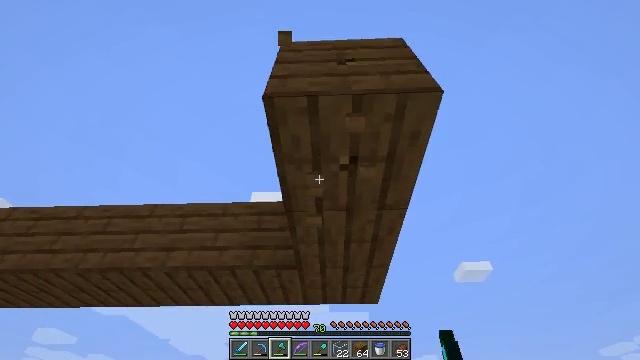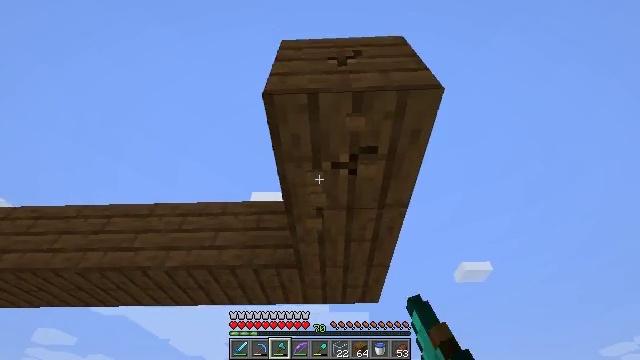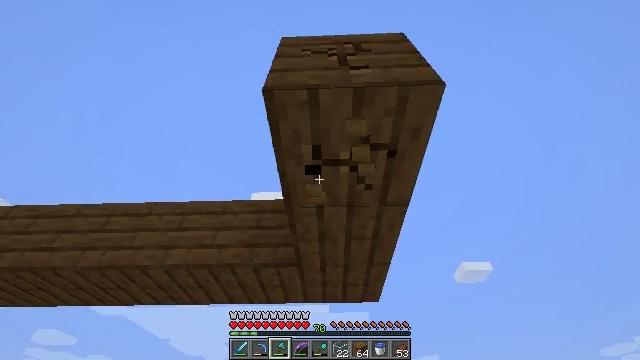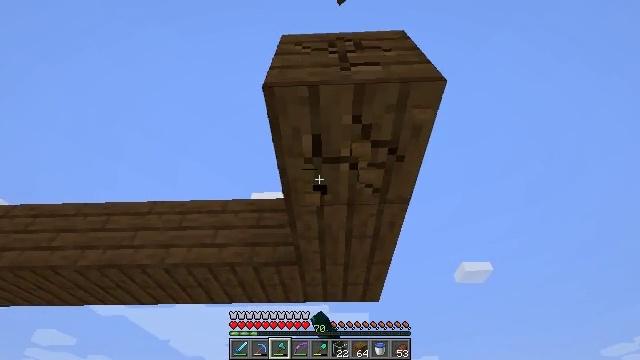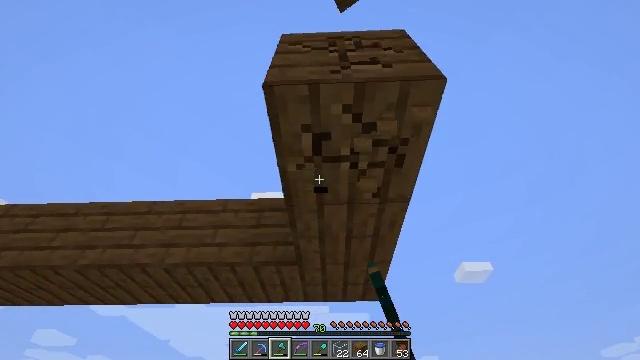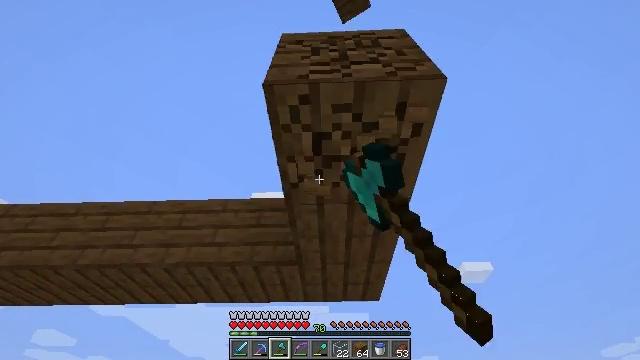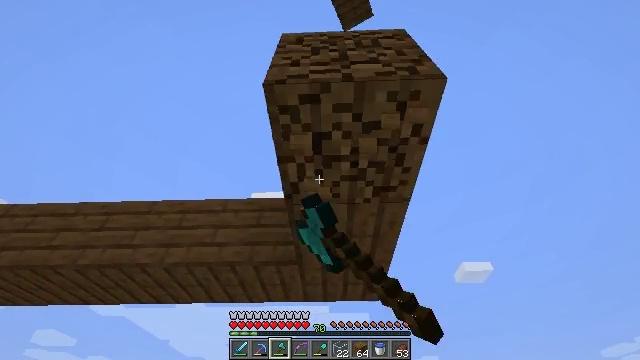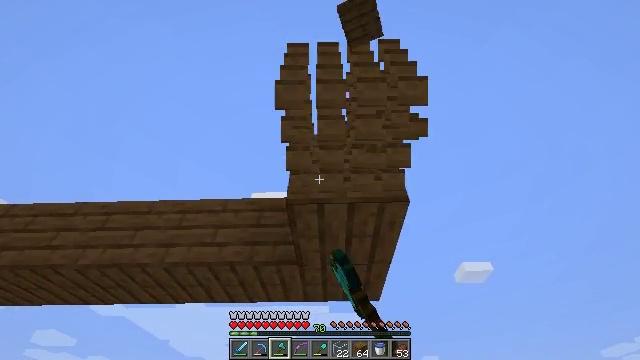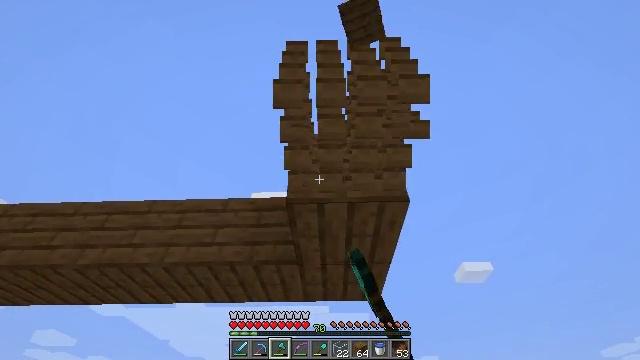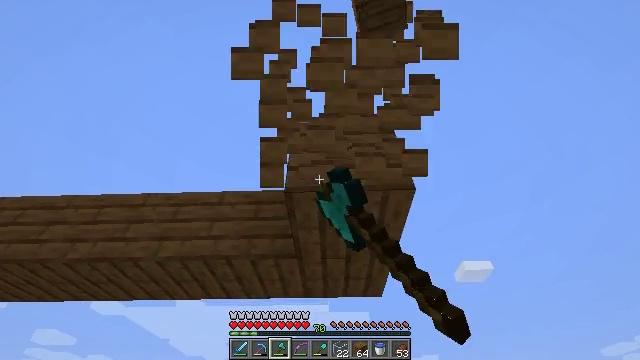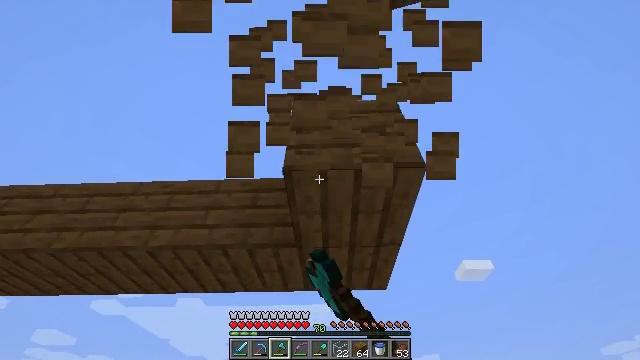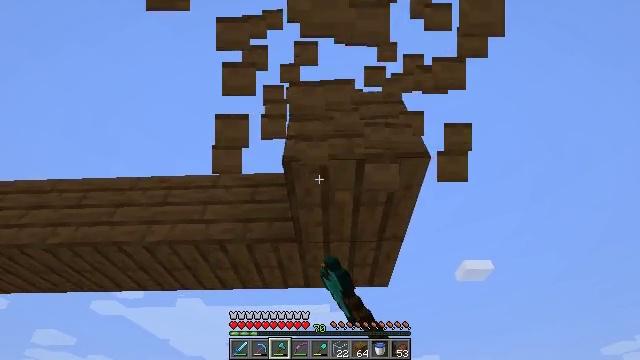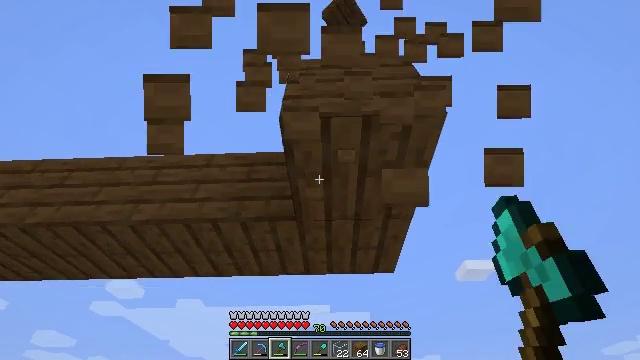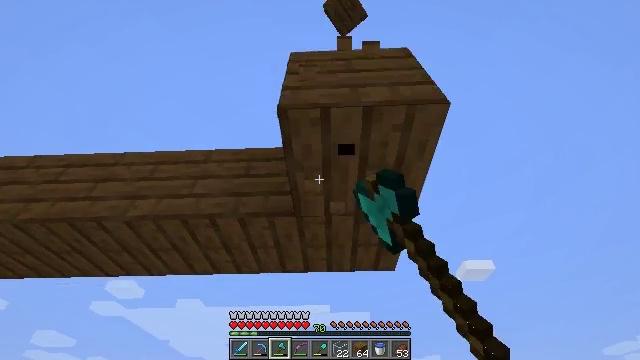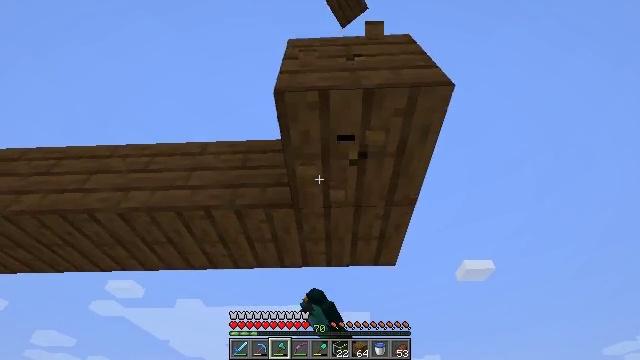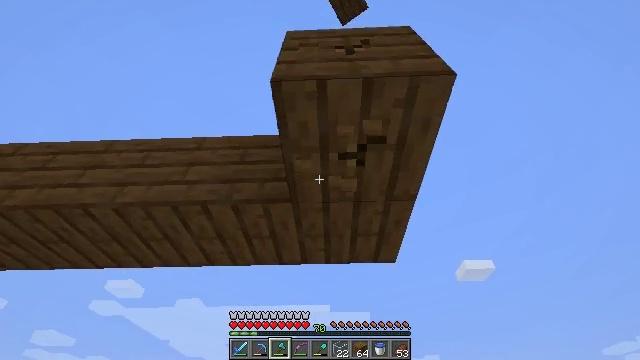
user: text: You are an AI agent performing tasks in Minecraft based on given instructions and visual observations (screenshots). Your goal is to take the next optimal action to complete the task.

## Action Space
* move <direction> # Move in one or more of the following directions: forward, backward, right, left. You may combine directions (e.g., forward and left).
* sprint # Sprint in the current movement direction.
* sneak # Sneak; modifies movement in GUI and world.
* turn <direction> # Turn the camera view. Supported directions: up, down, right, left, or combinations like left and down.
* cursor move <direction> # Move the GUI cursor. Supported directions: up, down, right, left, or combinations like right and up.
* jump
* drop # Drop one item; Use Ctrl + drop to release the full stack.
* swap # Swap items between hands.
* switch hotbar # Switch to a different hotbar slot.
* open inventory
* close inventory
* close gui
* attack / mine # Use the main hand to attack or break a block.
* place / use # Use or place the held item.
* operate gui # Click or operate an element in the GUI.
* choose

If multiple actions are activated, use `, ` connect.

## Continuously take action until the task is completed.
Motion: motion action
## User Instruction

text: Get spruce planks back into your inventory.
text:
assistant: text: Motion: attack / mine
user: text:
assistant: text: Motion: attack / mine
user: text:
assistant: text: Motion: attack / mine
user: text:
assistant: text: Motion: attack / mine
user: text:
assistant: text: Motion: attack / mine
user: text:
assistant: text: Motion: attack / mine
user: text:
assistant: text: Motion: attack / mine
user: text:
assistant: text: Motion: move forward, attack / mine
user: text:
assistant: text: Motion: move forward, attack / mine
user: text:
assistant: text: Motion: move forward, attack / mine
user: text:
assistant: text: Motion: move forward, attack / mine
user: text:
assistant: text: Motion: move forward, attack / mine
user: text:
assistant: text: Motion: attack / mine
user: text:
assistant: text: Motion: attack / mine
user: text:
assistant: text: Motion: attack / mine
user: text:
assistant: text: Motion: attack / mine
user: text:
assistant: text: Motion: attack / mine
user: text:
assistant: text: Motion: attack / mine
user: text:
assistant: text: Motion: attack / mine
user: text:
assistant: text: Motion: attack / mine
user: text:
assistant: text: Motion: attack / mine
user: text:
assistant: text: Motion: move forward, attack / mine
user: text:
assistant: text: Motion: move forward, attack / mine
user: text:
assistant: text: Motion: move forward, attack / mine
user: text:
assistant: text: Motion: move forward, attack / mine
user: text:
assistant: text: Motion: move forward, attack / mine
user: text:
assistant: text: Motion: attack / mine
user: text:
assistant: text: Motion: attack / mine
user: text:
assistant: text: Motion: turn up, attack / mine
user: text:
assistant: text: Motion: attack / mine